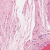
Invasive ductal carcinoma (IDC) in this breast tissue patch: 0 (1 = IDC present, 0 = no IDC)